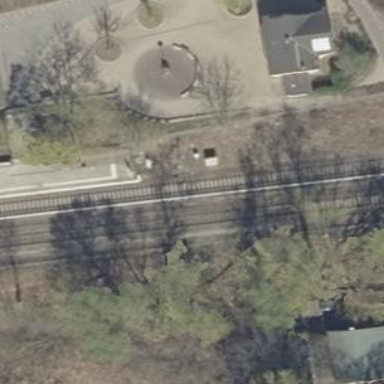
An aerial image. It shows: Close-up of railway platform edge.